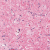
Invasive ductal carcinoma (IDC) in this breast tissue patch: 0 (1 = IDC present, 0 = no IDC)